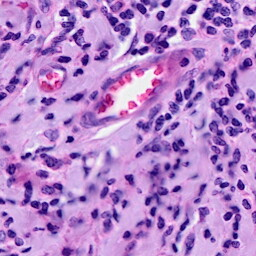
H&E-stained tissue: Breast